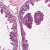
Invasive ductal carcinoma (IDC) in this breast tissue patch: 0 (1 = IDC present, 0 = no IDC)